Question: When I try to graph vs. (formatted as 4:56pm, e.g.) in a bubble chart, the chart that is produced has the x-axis displaying 10, 20, 30, and 40 -- not the time values in the vector. Every other vector graphs out fine.
This is what I typed in:
'''
symbols(reposts$Time, reposts$Shares, circles=reposts$Bubble.Size, inches=.5,
fg="3", bg=(reposts$Lineup), xlab="Time", ylab="Shares")
'''
I'm wondering if there's a problem with how the elements in my "time" column are formatted. Does anyone have any ideas?
ETA:
Because I'm new here, I'm unable to post screenshots atm. Here's the data I'm working with:
ETA2:
Screenshots posted.
DATA$Time
'''
10:42am, 7:57pm, 6:46pm, 10:37pm, 12pm, 9:06pm, 2:04pm, 7:20pm,
7:46pm, 9:18am, 1:11pm, 9:02pm, 6:05pm, 9:57pm, 11:22am, 7:16pm,
1:33pm, 10:11pm, 8:18am, 4:13pm, 1:13pm, 8:08pm, 12:07pm, 6:58pm
3:32pm, 9:38pm, 12pm, 7:12pm, 3:37pm, 8:30pm, 1:07pm, 9:53pm,
11:07am, 6:33pm, 6:35pm, 12:48pm, 6:31pm, 10:01pm, 11:34am, 7:26pm,
39 Levels: 1:07pm 1:11pm 1:13pm 1:33pm 10:01pm 10:11pm 10:37pm 10:42am
11:07am 11:22am ... 9:57pm
'''
My code:
'''
symbols(DATA$Time, DATA$NUMBERSET1, circles=DATA$NUMBERSET2, inches=.5,
fg="3", xlab="Time", ylab="NUMBER SET 1")
'''
Output:
A bubble chart with the correct labels/numbers on the y-axis but labels of 0-40 on the x-axis.

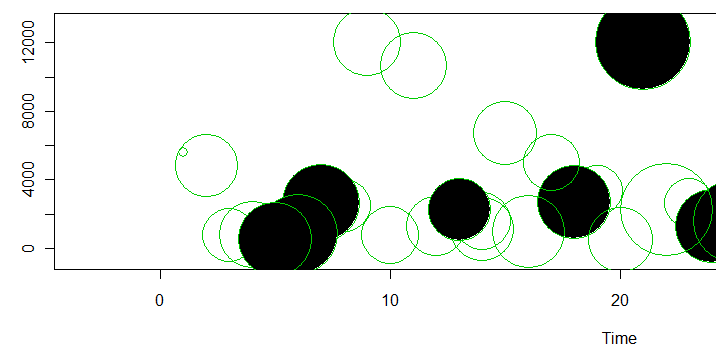
Answer: Check out the following example which makes use of one of the date/time classes in R:
'''
tms<-strptime(c("10:00AM","12:00PM","10:00PM"),format="%I:%M%p")
vals<-c(1,5,3)
radii <-c(2,4,6)
symbols(tms,vals,radii,xaxt='n')
axis.POSIXct(1, at=tms, format="%I:%M%p")
'''
HTH